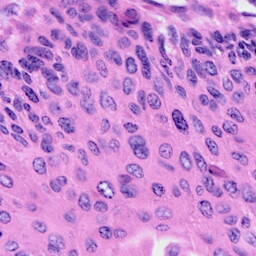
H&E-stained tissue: Cervix